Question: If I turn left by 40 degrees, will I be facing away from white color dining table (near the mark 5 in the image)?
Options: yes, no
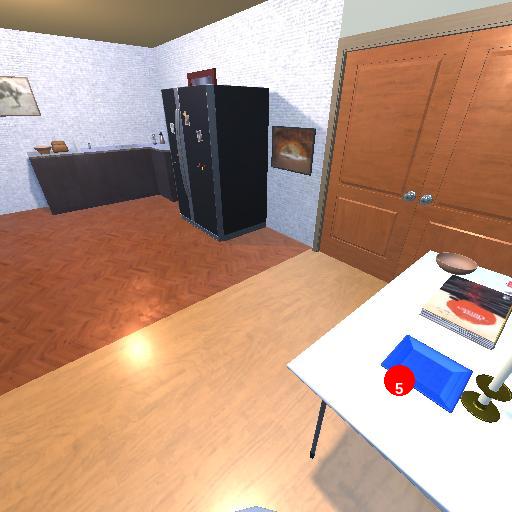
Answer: yes